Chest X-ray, AP view. Patient: 55 years old, sex F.
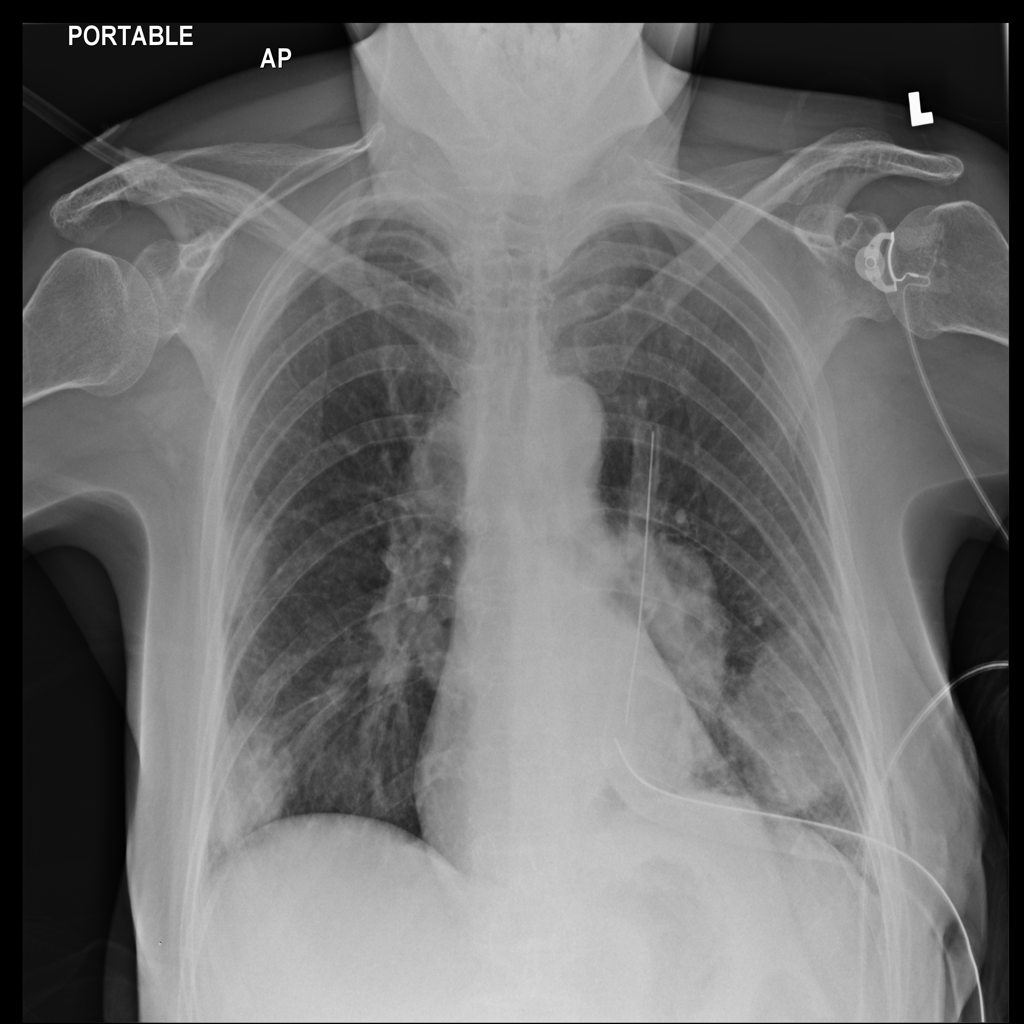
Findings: Mass, Pneumothorax